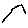
Label: hexagon